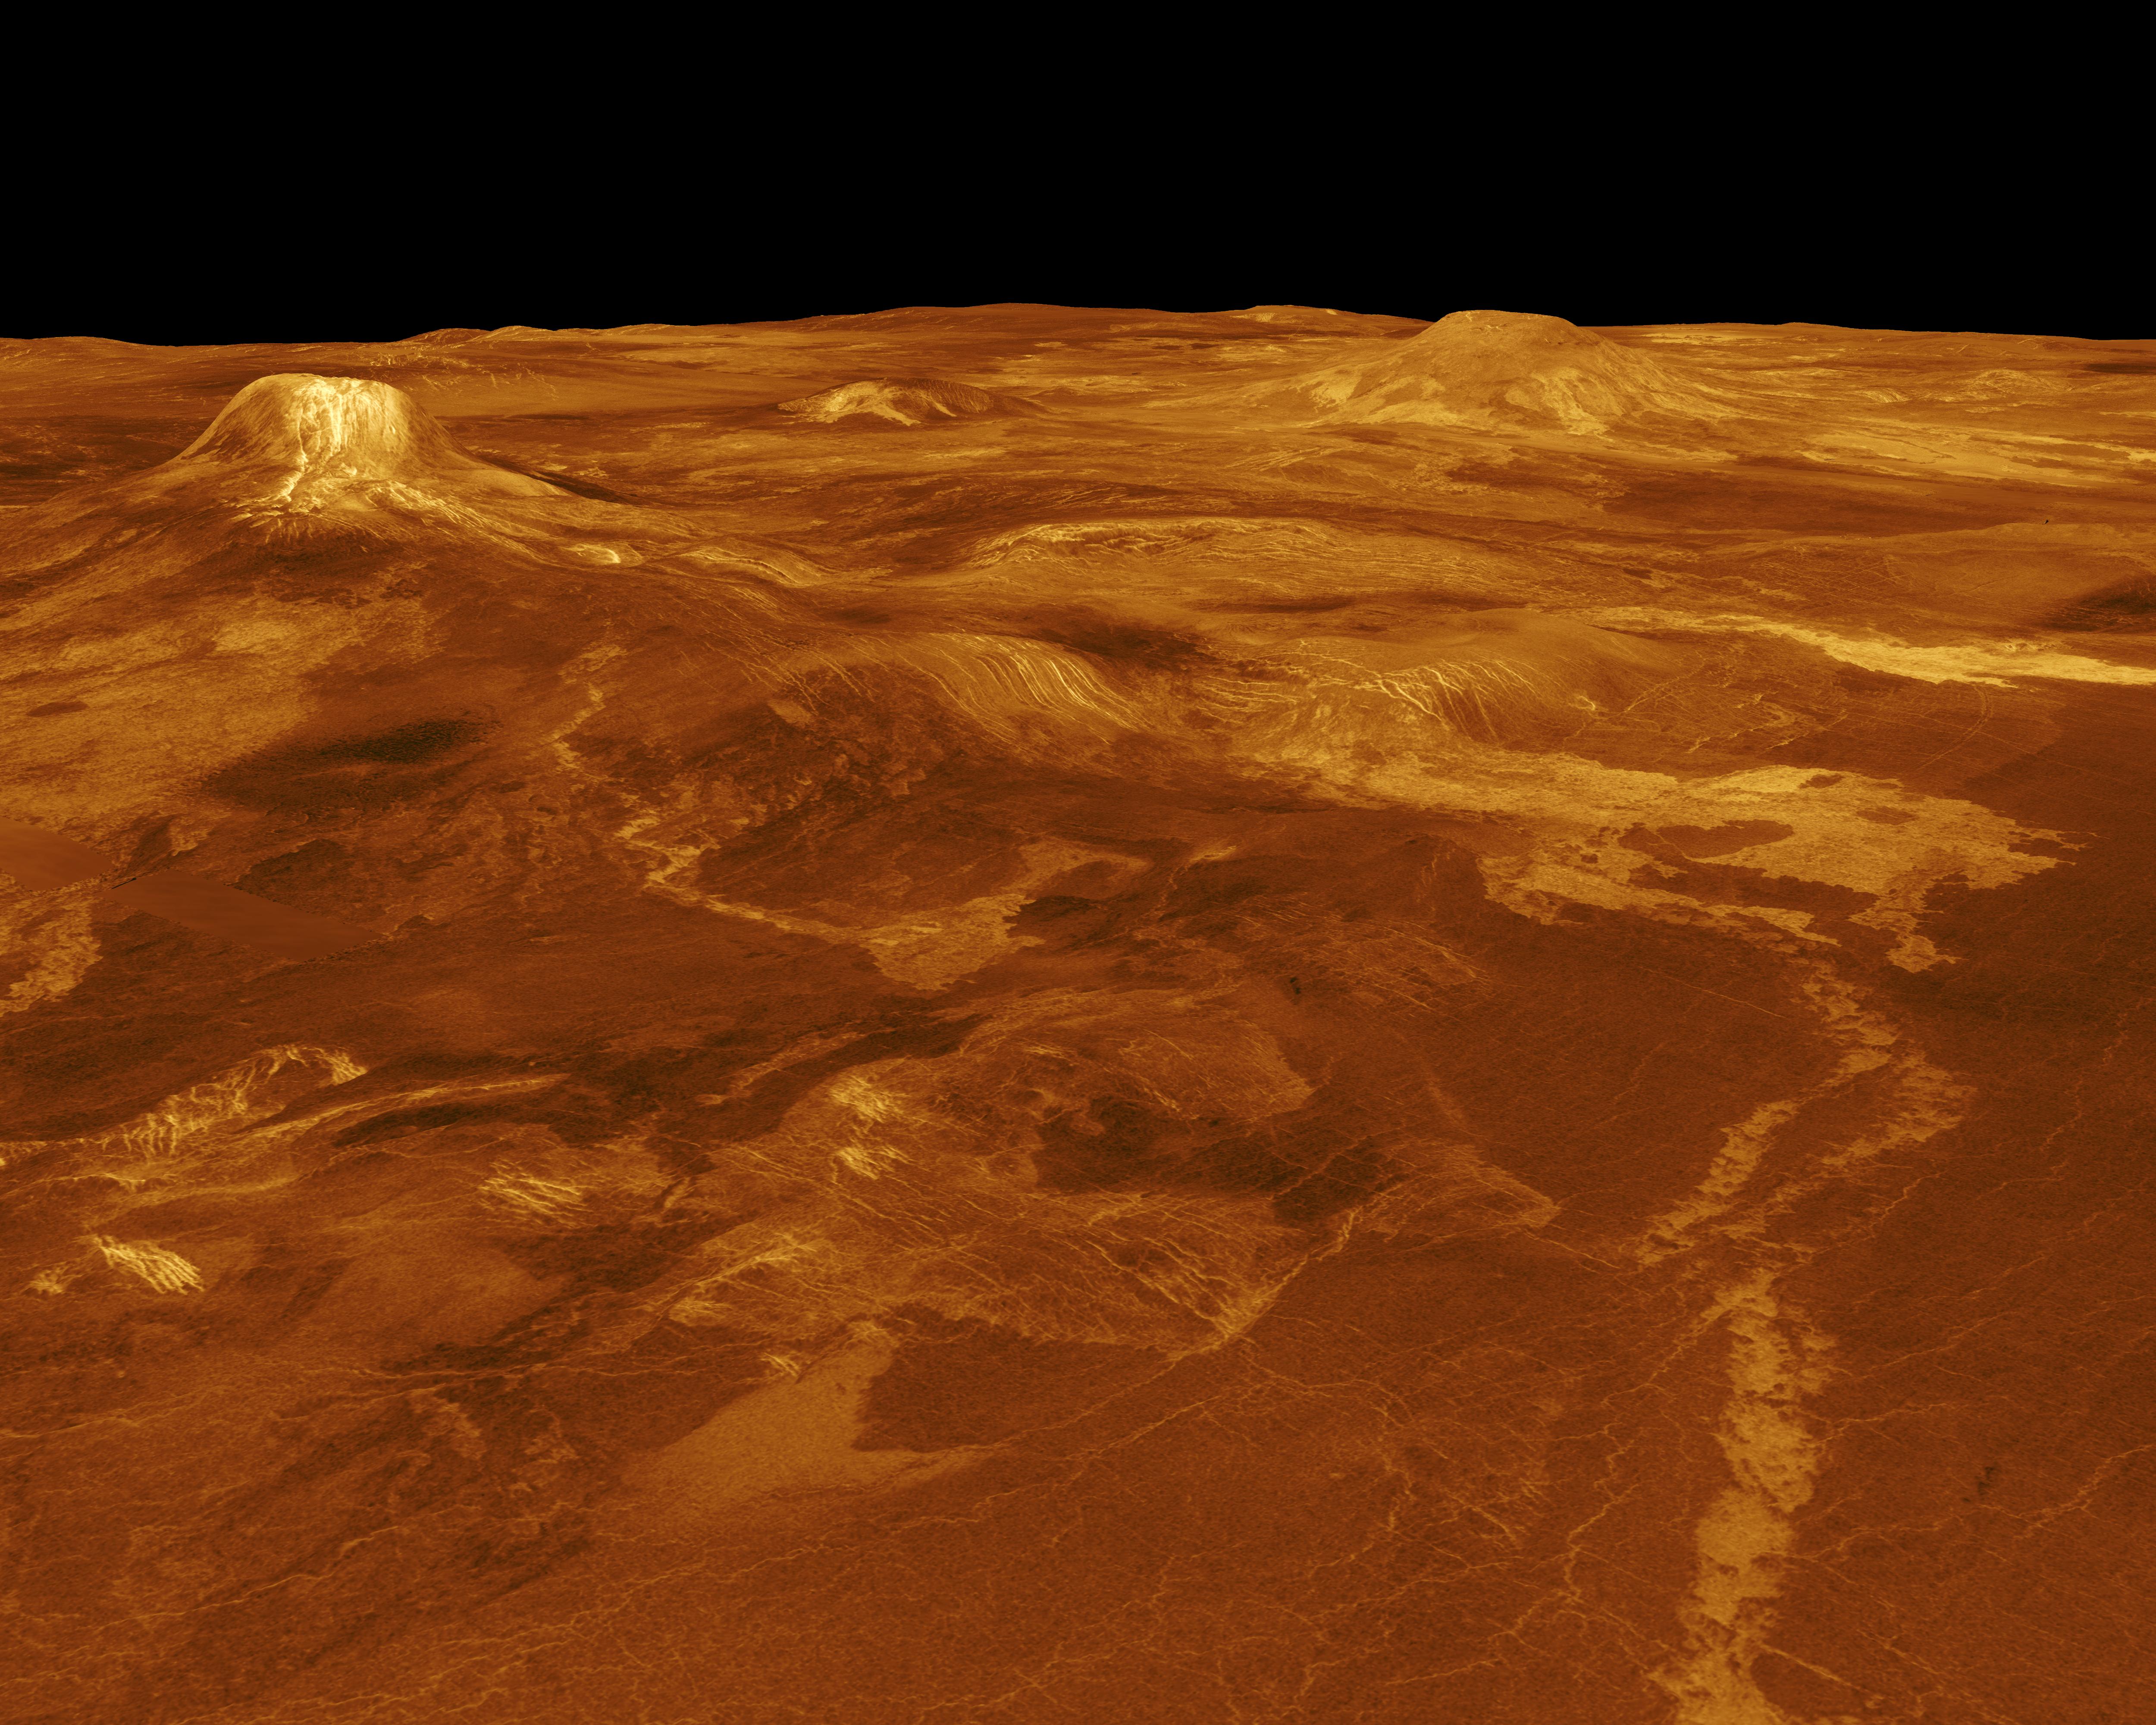
Venus - 3-D Perspective View of Estla Regio Venus, Magellan